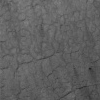
Atmospheric dust classification: not_dusty